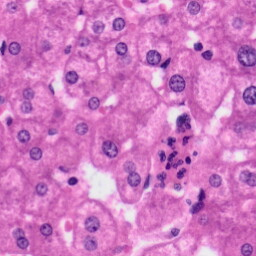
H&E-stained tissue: Liver